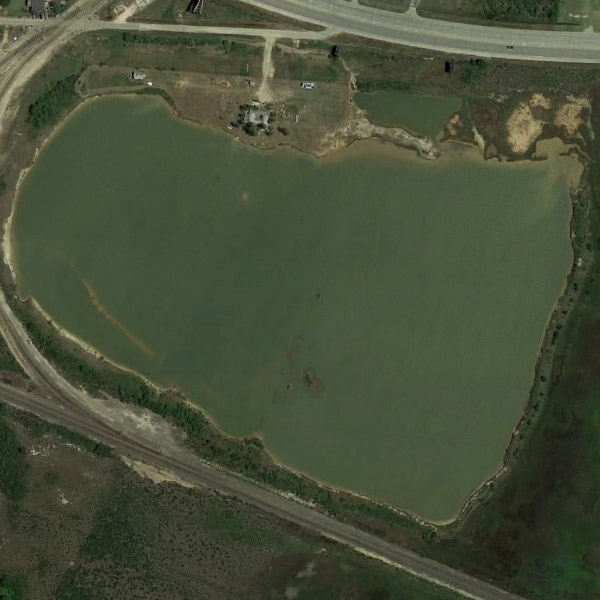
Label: Pond